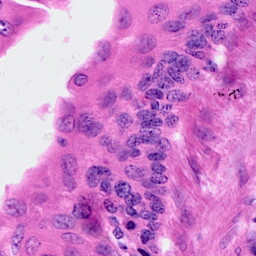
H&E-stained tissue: Cervix